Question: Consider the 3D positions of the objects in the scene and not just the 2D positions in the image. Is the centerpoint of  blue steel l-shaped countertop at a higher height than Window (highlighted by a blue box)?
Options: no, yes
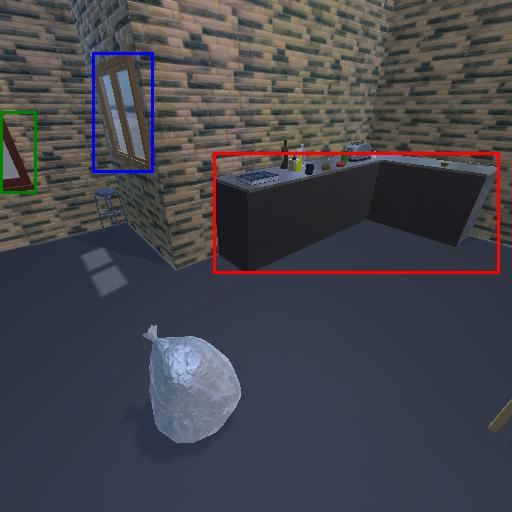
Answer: no